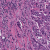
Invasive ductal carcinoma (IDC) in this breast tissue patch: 1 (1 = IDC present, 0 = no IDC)